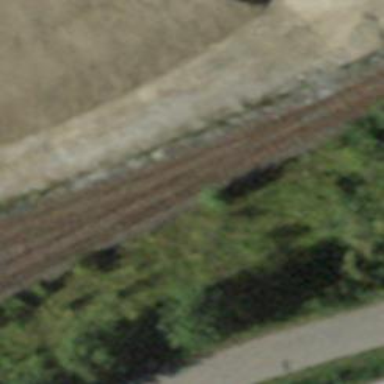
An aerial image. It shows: Single-track spur railway line.